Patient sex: F
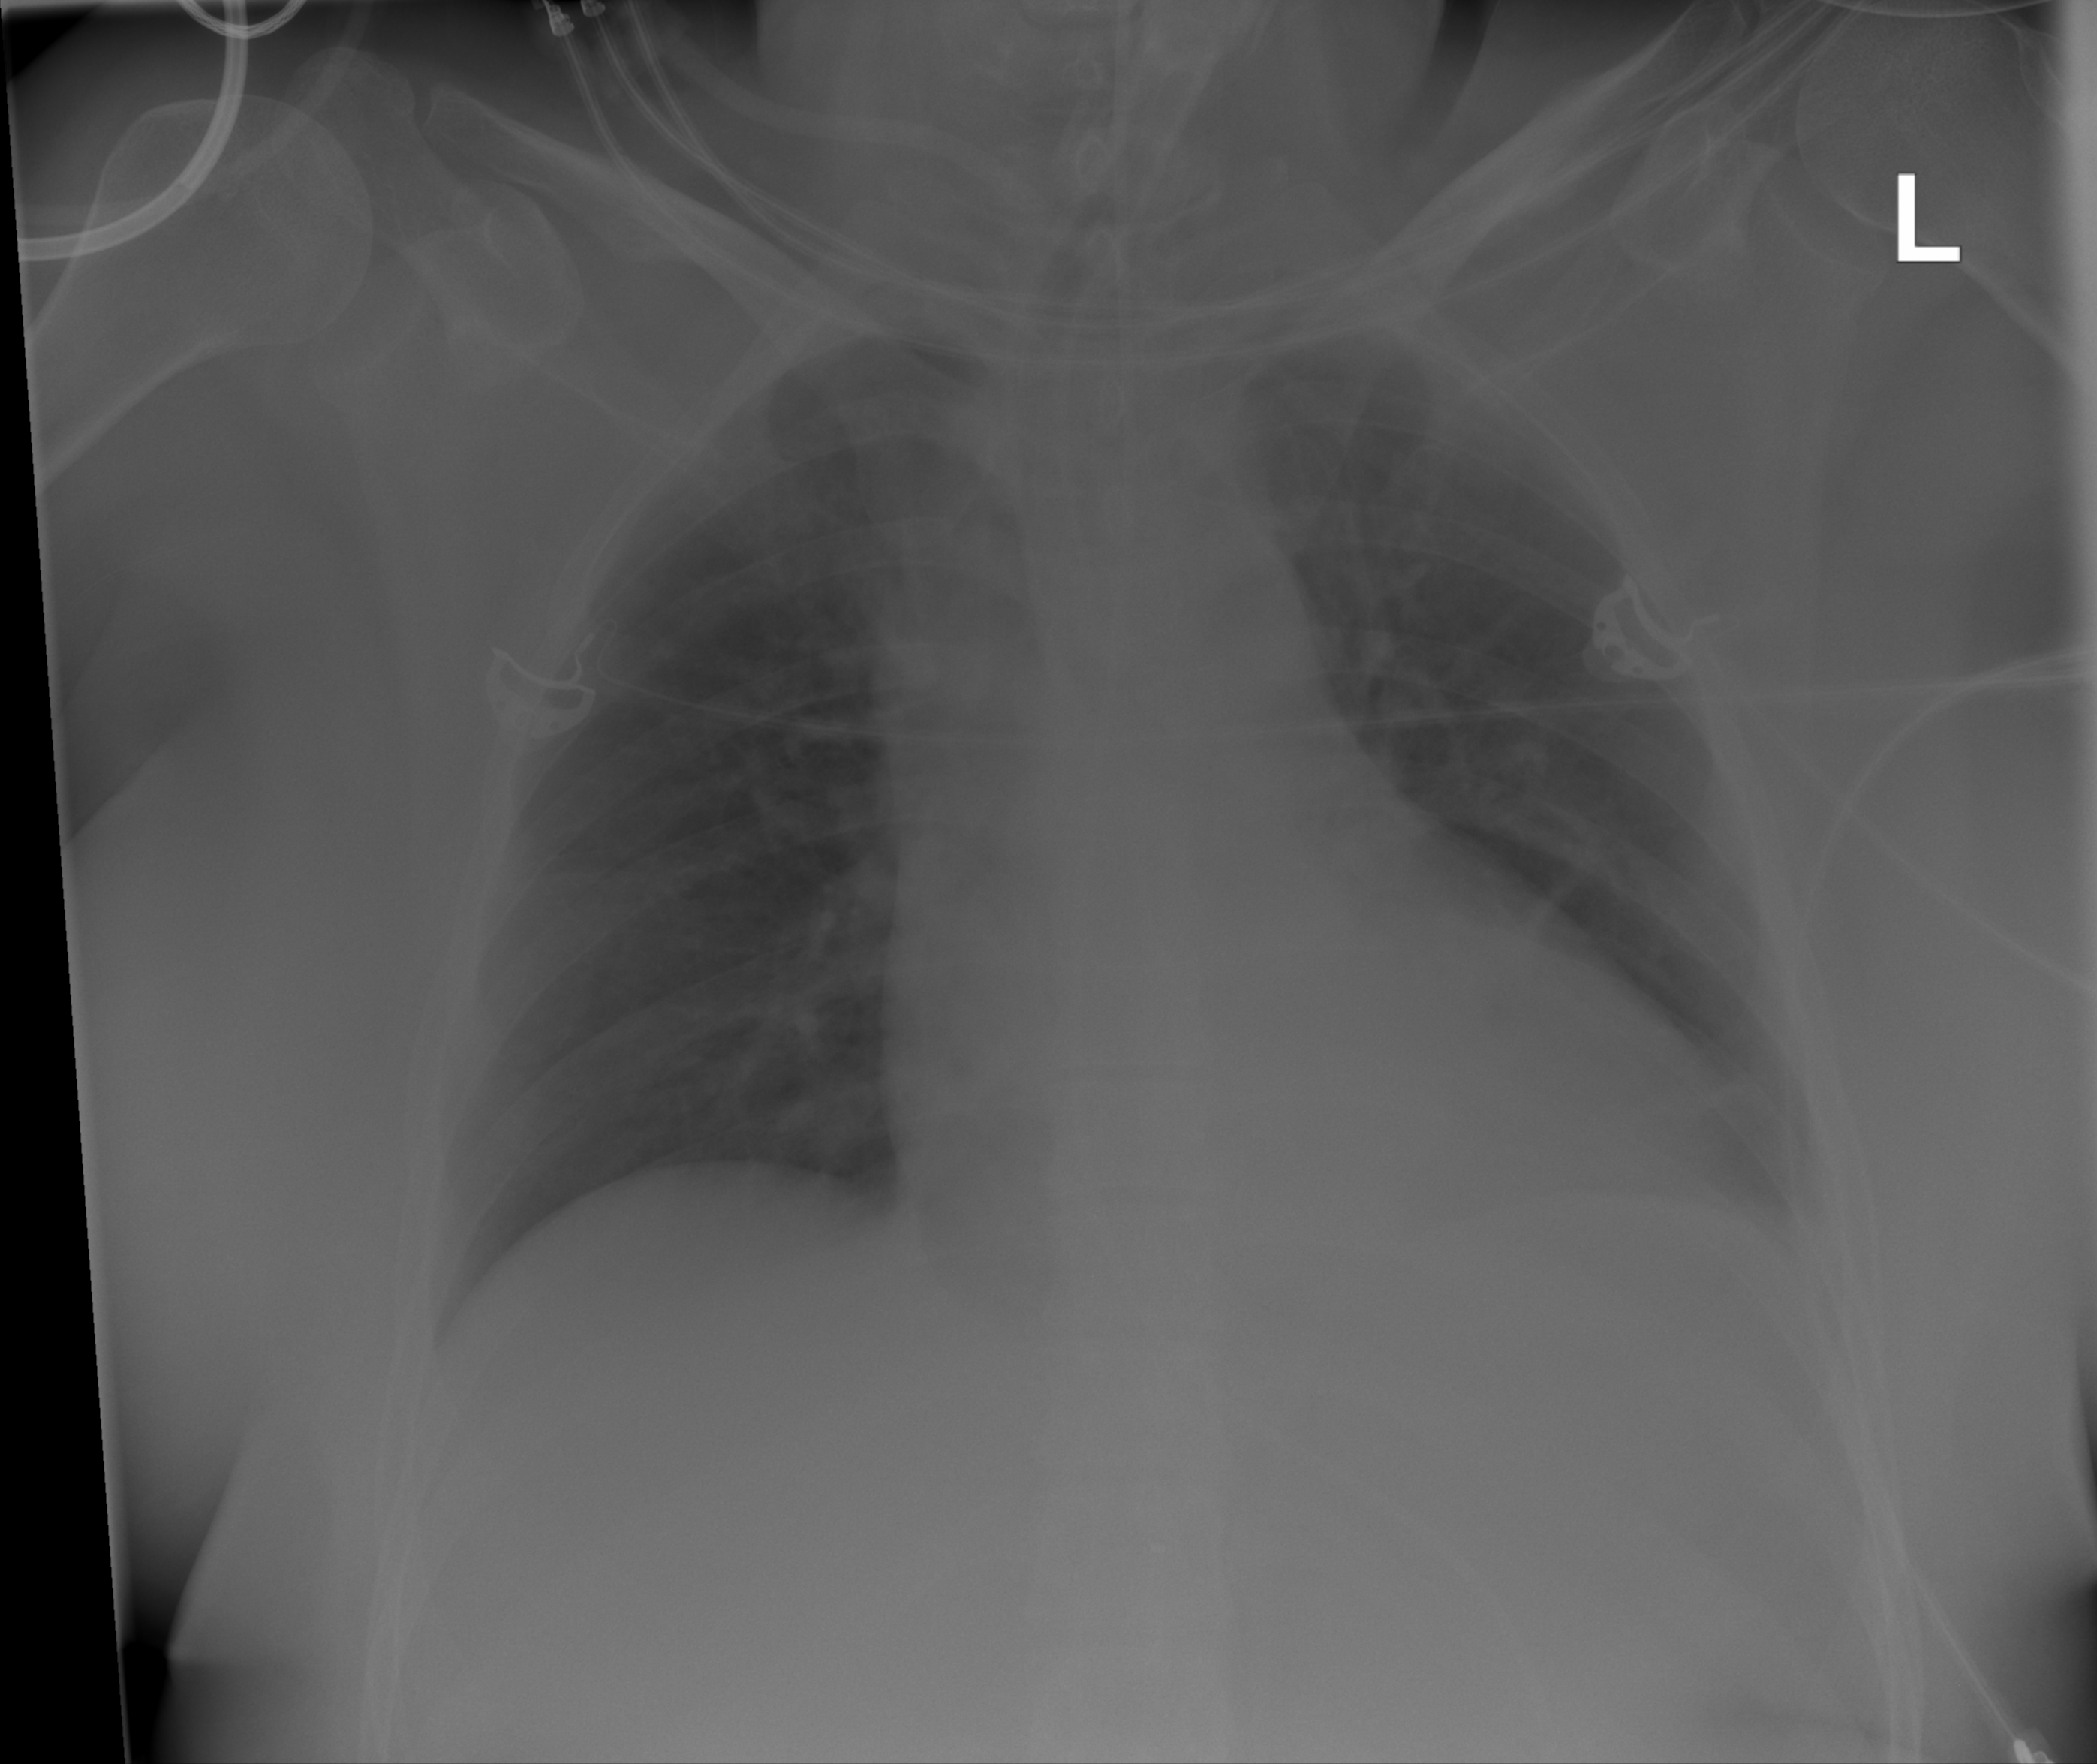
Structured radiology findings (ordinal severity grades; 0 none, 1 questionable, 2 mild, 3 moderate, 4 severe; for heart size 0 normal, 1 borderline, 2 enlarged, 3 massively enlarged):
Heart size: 1
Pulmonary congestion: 0
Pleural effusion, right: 0
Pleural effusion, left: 0
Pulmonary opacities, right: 0
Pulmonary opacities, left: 0
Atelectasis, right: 0
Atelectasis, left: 2